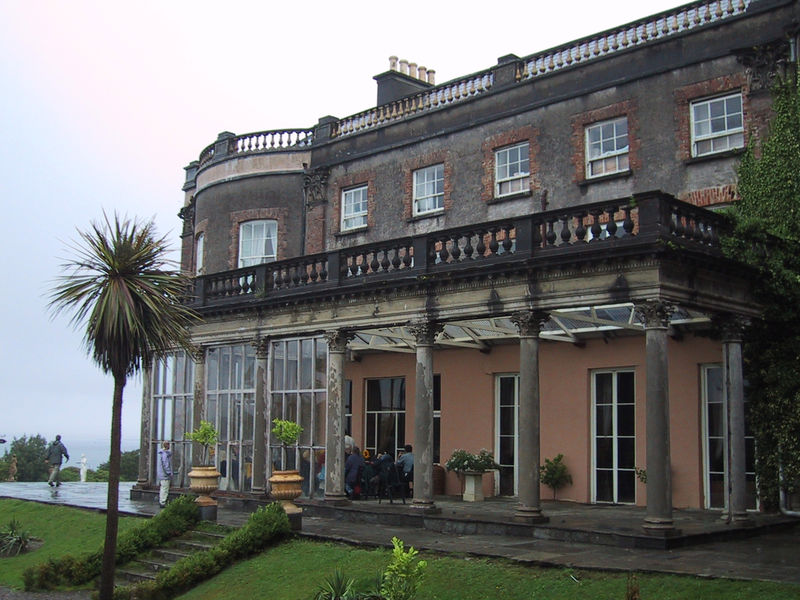
Titel: Bantry House
Künstler: Samuel Hutchinson
Standort: Bantry, Bantry House (EU - IR)
Schlagwörter: baum, himmel, meer, weiß, wolken, grün, braun, fenster, glas, säulen, terasse, gras, haus, wiese, architektur, mensch, busch, insel, rosa, kamin, garten, balkon, terrasse, strand, treppe, gäste, palme, stufen, kolonnade, balustrade, villa, efeu, landhaus, herrenhaus, ballustrade, säulen balkon